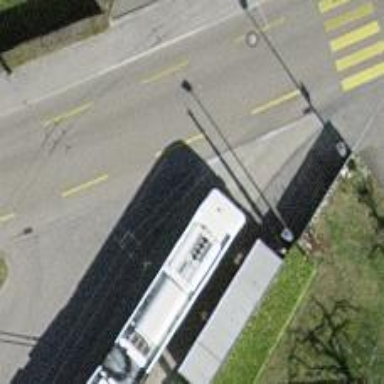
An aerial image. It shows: Bus stop with shelter and platform for trolleybuses.